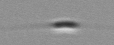
Label: Cylindrotheca_morphotype1